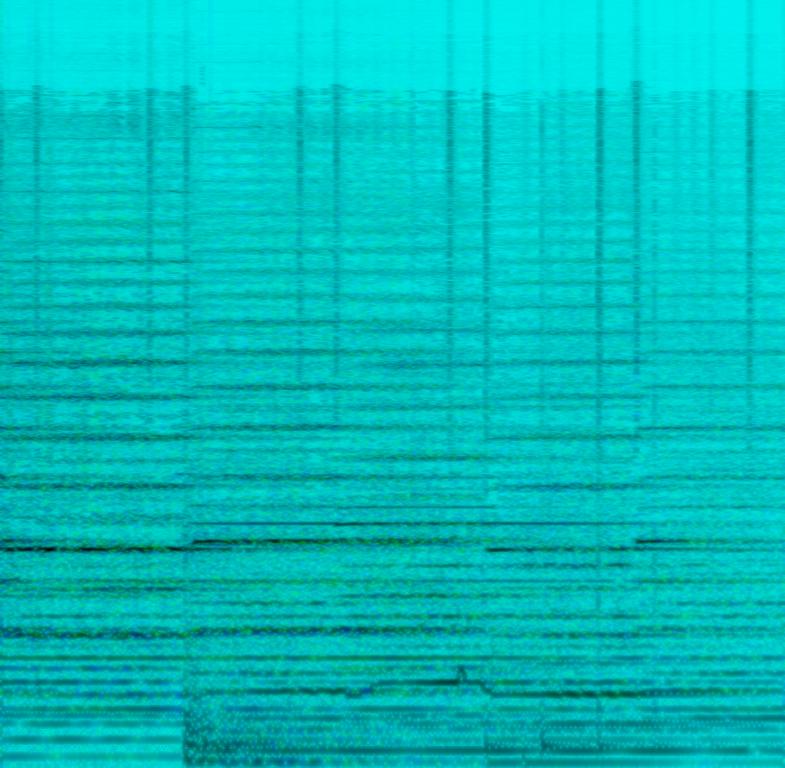
A string section is playing a melody in the mid to high register. A bansuri flute is playing the same melody along. Digital and acoustic drum/percussion elements are playing a beat that does not occupy a lot of space. A male voice is singing at a higher pitch. This song may be playing in a hindi-movie.